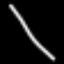
Label: line